Question: Using Silverlight, I have a button in which I'd like to add two TextBlock: one completely centered in its parent container and another one in the bottom-right corner of its parent container (see picture below). In good old WinForms, it would have been easy to use anchors to achieve this. However, using the limited number of containers of Silverlight, I am unable to achieve the same results.
Any idea or suggestion on how to achieve this? I am trying to come up with the right container for this and a way to make sure that everything is perfectly aligned.
Please note that the text can be longer than 1 character and the X and 0 can slightly overlap (in other words, I couldn't use a 3 row grid).

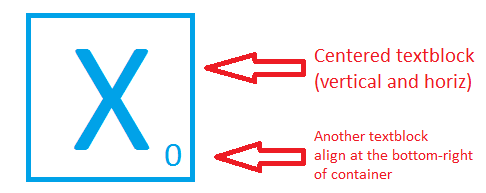
Answer: You can stack elements on top of each other in a Grid like so:
'''
<Border BorderThickness="2" BorderBrush="Blue" Width="200" Height="200">
<Grid>
<TextBlock VerticalAlignment="Center" HorizontalAlignment="Center" Text="X" />
<TextBlock VerticalAlignment="Bottom" HorizontalAlignment="Right" Text="0" />
</Grid>
</Border>
'''
This example uses a custom button style to achieve the posted result:
'''
<Button Width="200" Height="200" VerticalContentAlignment="Stretch" HorizontalContentAlignment="Stretch" BorderThickness="6" BorderBrush="SteelBlue" Background="White" Padding="16">
<Button.Style>
<Style TargetType="Button">
<Setter Property="Template">
<Setter.Value>
<ControlTemplate TargetType="Button">
<Grid>
<VisualStateManager.VisualStateGroups>
<VisualStateGroup x:Name="FocusStates">
<VisualState x:Name="Unfocused"/>
<VisualState x:Name="Focused"/>
</VisualStateGroup>
<VisualStateGroup x:Name="CommonStates">
<VisualState x:Name="MouseOver"/>
<VisualState x:Name="Normal"/>
<VisualState x:Name="Pressed"/>
<VisualState x:Name="Disabled">
<Storyboard>
<DoubleAnimation Duration="0" Storyboard.TargetName="FocusVisualElement" Storyboard.TargetProperty="Opacity" To="1"/>
</Storyboard>
</VisualState>
</VisualStateGroup>
</VisualStateManager.VisualStateGroups>
<Border x:Name="Background" Background="{TemplateBinding Background}" BorderThickness="{TemplateBinding BorderThickness}" BorderBrush="{TemplateBinding BorderBrush}" />
<ContentPresenter x:Name="contentPresenter" Content="{TemplateBinding Content}" ContentTemplate="{TemplateBinding ContentTemplate}" VerticalAlignment="{TemplateBinding VerticalContentAlignment}" HorizontalAlignment="{TemplateBinding HorizontalContentAlignment}" Margin="{TemplateBinding Padding}"/>
<Rectangle x:Name="DisabledVisualElement" Fill="#FFFFFFFF" Opacity="0" IsHitTestVisible="false" />
</Grid>
</ControlTemplate>
</Setter.Value>
</Setter>
</Style>
</Button.Style>
<Grid>
<TextBlock VerticalAlignment="Center" HorizontalAlignment="Center" Text="X" FontSize="144" FontWeight="Bold" Foreground="SteelBlue" />
<TextBlock VerticalAlignment="Bottom" HorizontalAlignment="Right" Text="0" FontSize="24" Foreground="SteelBlue" />
</Grid>
</Button>
'''